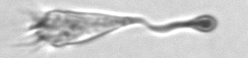
Label: Paratontonia_gracillima